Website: apple
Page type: billing-address
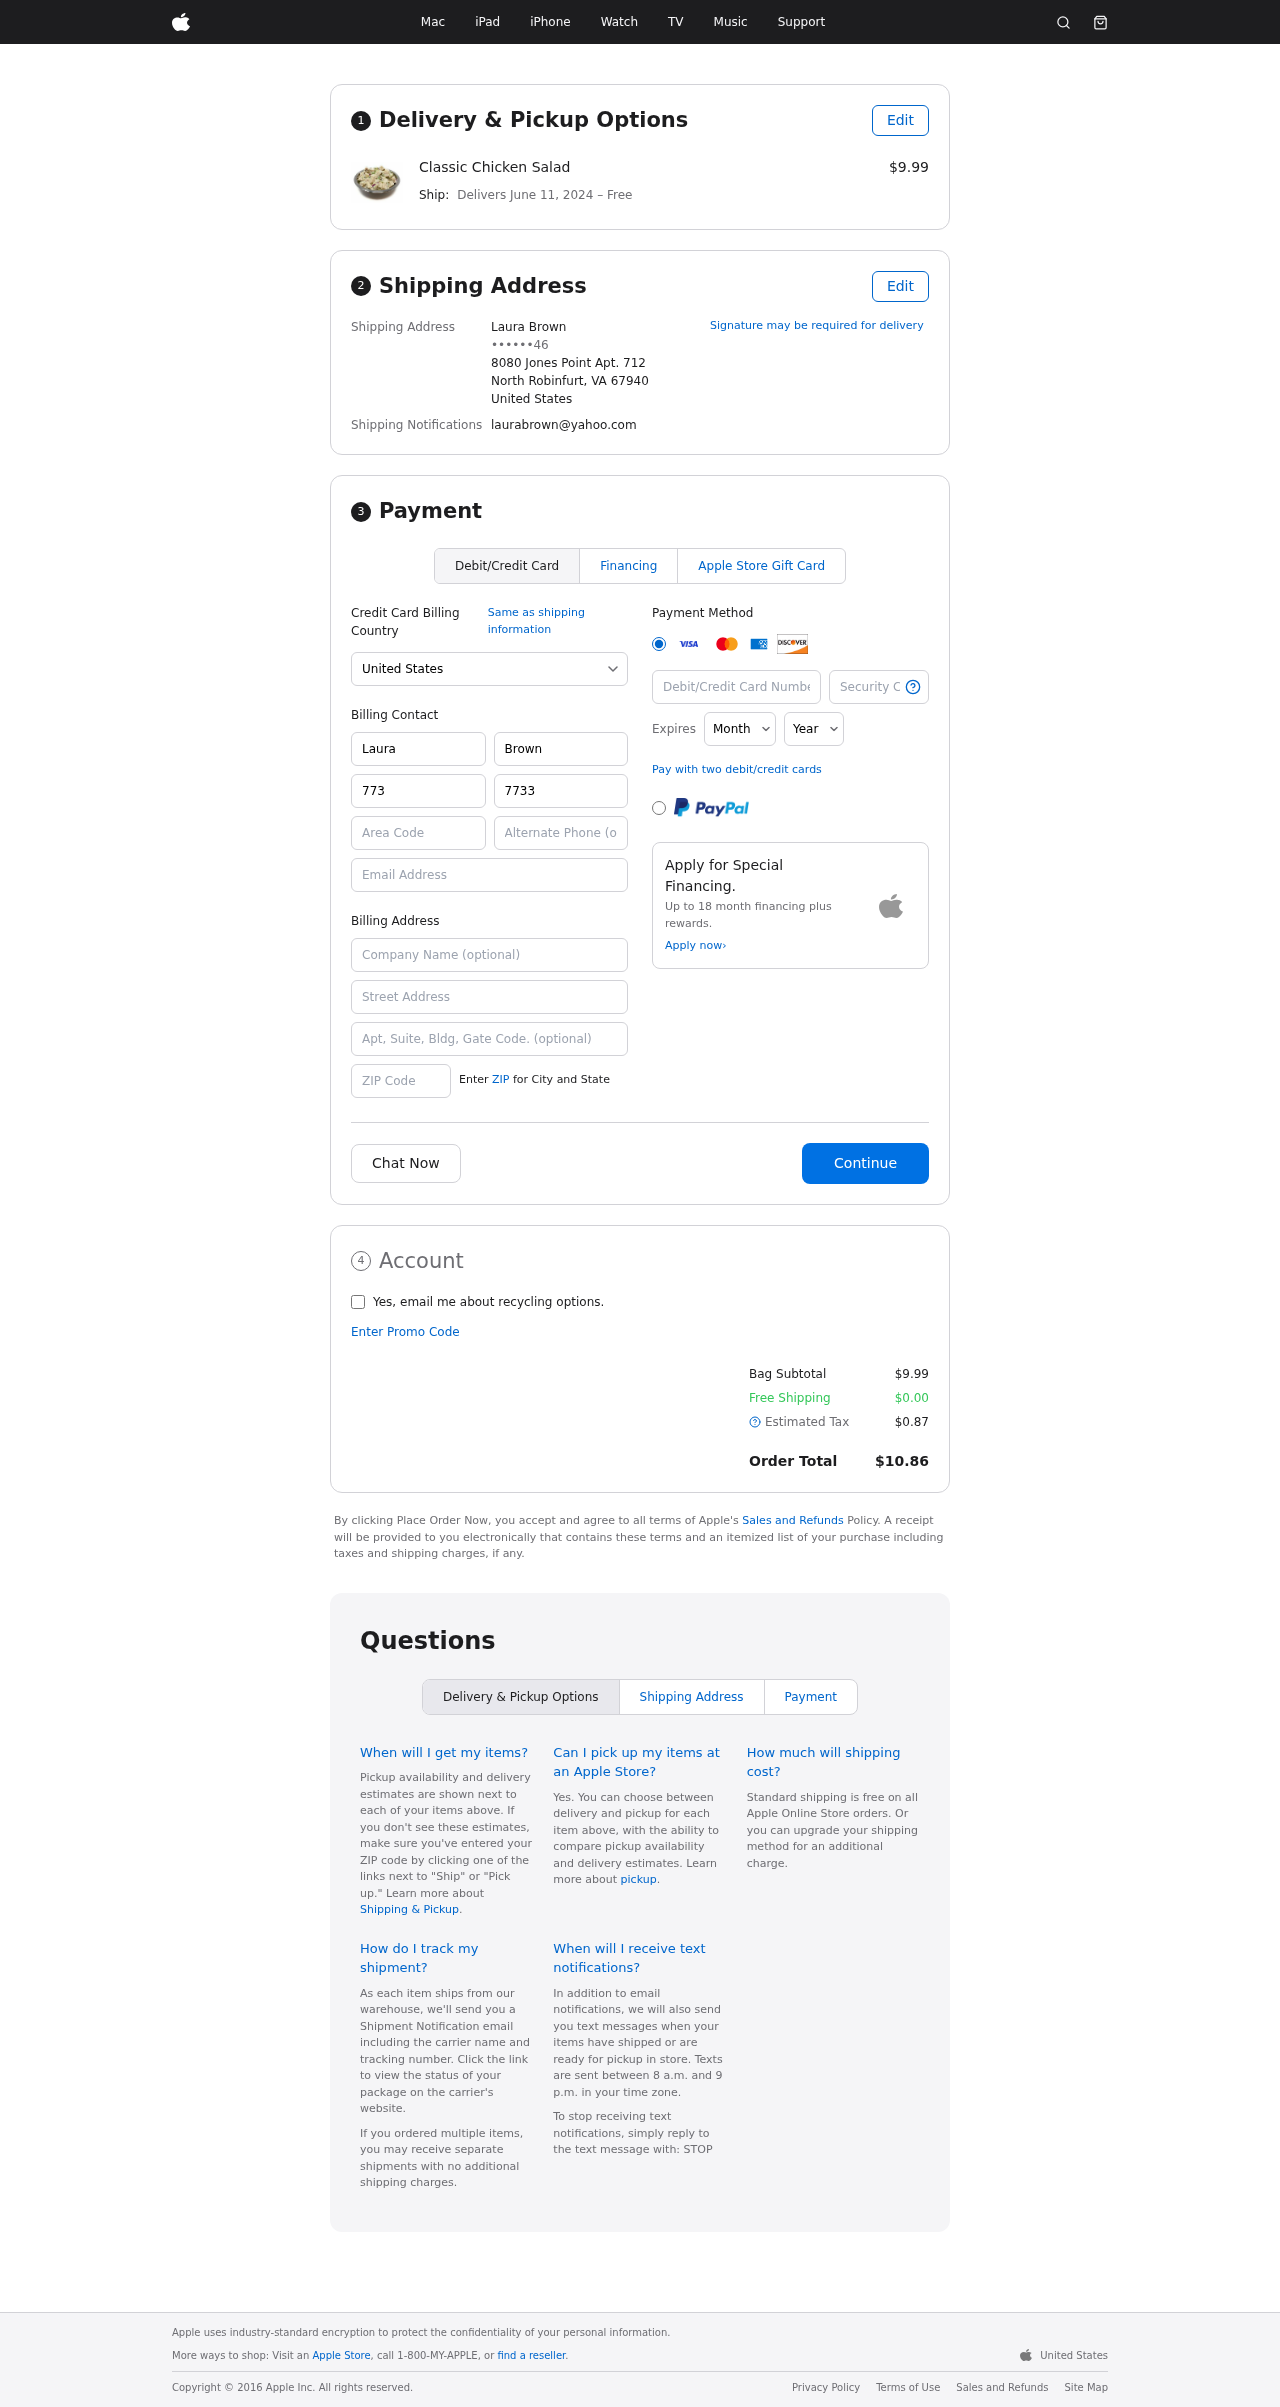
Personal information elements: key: PII_CARD_CVV
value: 6639
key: PII_CARD_EXPIRY_MONTH
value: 11
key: PII_CARD_EXPIRY_YEAR
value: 26
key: PII_CARD_NUMBER
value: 3752 2250 2090 746
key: PII_CITY_STATE_ZIP
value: North Robinfurt, VA 67940
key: PII_COUNTRY
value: United States
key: PII_EMAIL
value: laurabrown@yahoo.com
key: PII_FULLNAME
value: Laura Brown
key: PII_STREET
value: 8080 Jones Point Apt. 712
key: PII_PHONE_MASKED
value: ••••••46
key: PII_BILLING_FIRSTNAME
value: Laura
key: PII_BILLING_LASTNAME
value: Brown
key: PII_BILLING_PHONE_AREA
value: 773
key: PII_BILLING_PHONE
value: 7733933346
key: PII_BILLING_EMAIL
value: laurabrown@yahoo.com
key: PII_BILLING_STREET
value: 8080 Jones Point Apt. 712
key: PII_BILLING_STREET2
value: Suite 038
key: PII_BILLING_POSTCODE
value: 67940
Product elements: key: PRODUCT1_NAME
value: Classic Chicken Salad
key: PRODUCT1_PRICE
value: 9.99
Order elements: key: ORDER_DELIVERY_DATE
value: June 11, 2024
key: ORDER_SUBTOTAL
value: $9.99
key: ORDER_SHIPPING_COST
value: $0.00
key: ORDER_TAX
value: $0.87
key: ORDER_TOTAL
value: $10.86